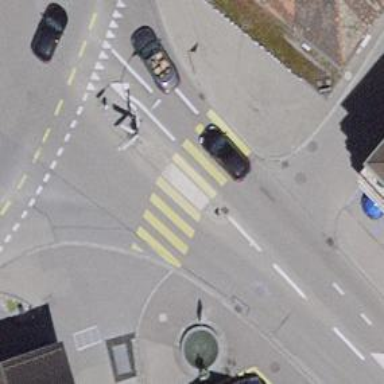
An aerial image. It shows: Kerb barrier.